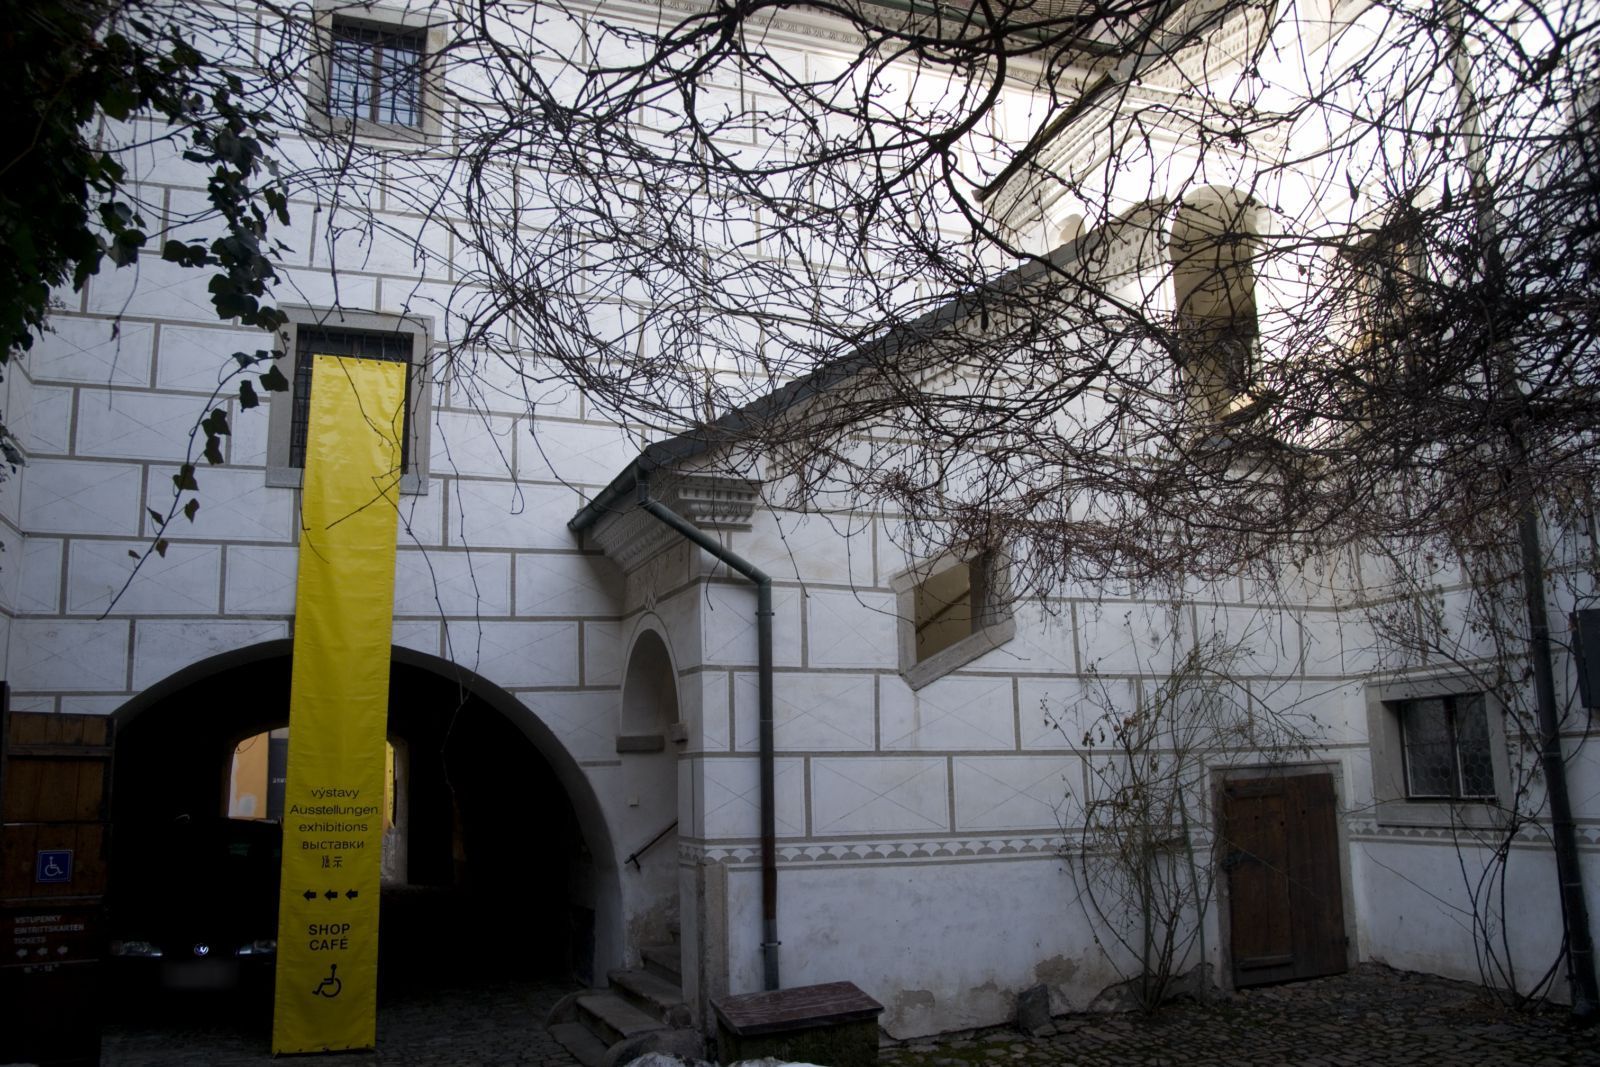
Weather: snowy
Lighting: day
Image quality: good
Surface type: walking surface
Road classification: pedestrian, corridor
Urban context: semi-dense urban cluster
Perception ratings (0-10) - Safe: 5.5, Lively: 8.33, Beautiful: 4.22, Boring: 8.67, Depressing: 4.97, Wealthy: 5.49